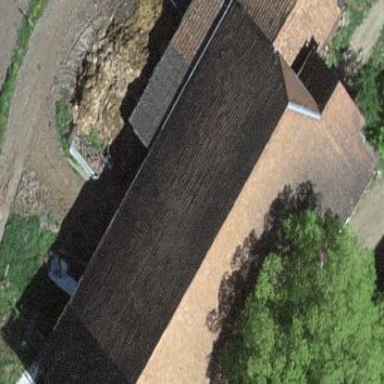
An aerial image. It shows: Farm building.